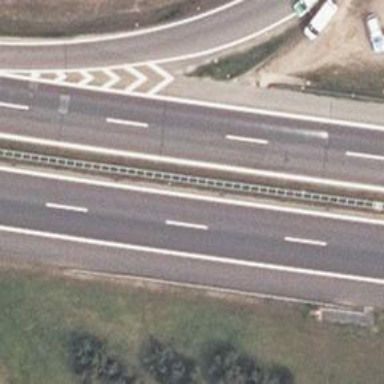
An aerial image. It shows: Asphalt motorway.